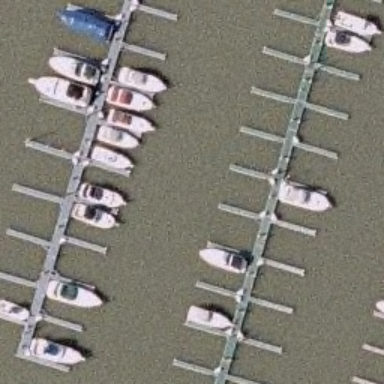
Lots of boats docked at the harbor and the water is turbid .